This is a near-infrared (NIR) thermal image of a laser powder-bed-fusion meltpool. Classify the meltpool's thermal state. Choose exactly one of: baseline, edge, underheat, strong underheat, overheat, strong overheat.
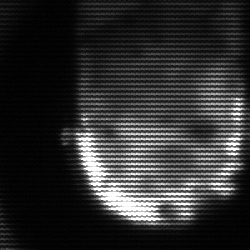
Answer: baseline